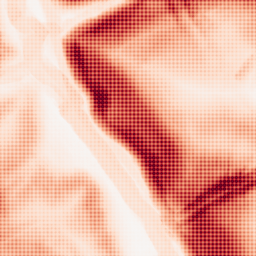
Category: morphological
Decomposition family: morphological_gradient
Decomposition parameters: size: 10
shape: diamond
Upsampling method: sinc_hamming
Upsampling parameters: scale: 8
kernel_size: 8
Upsampling scale: 8